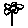
Label: flower